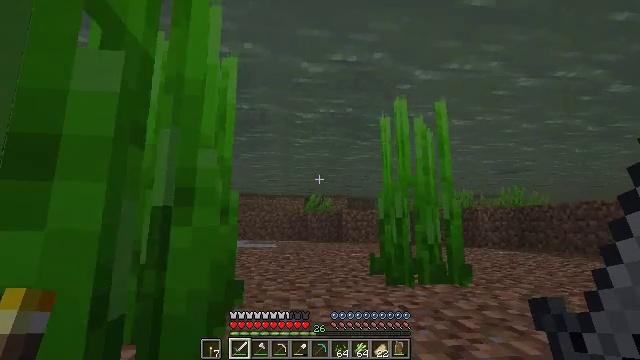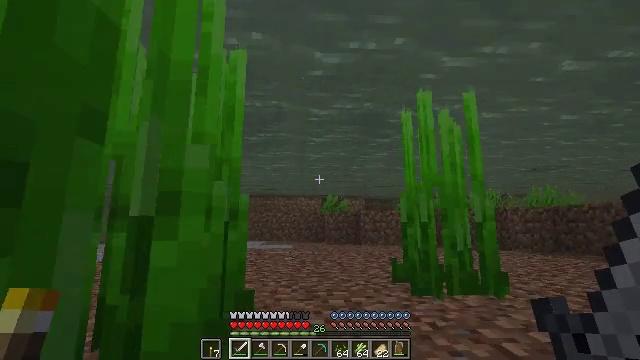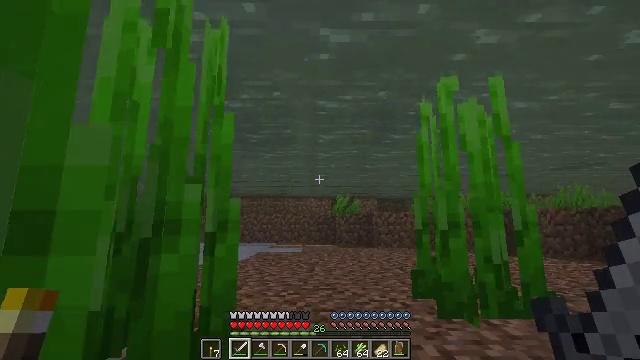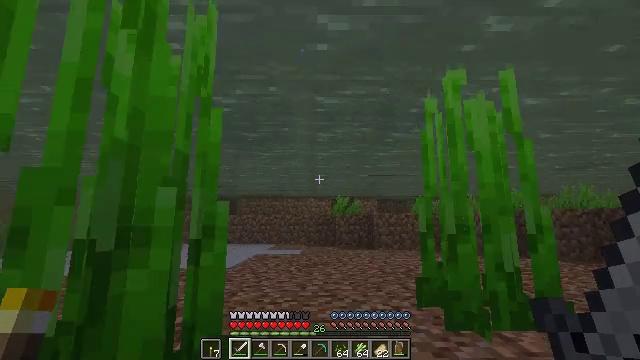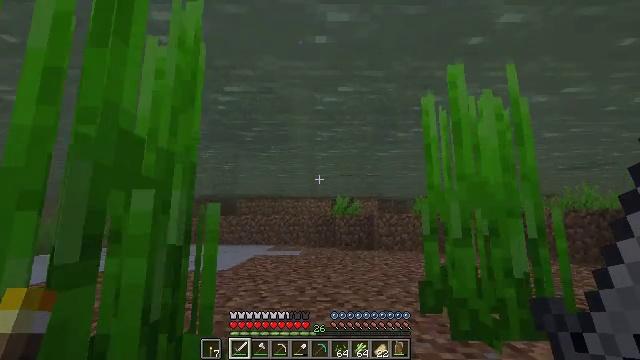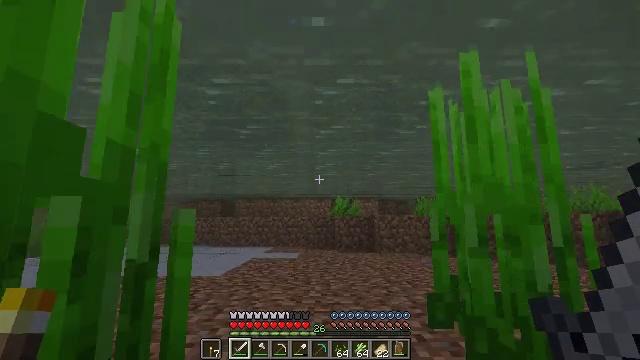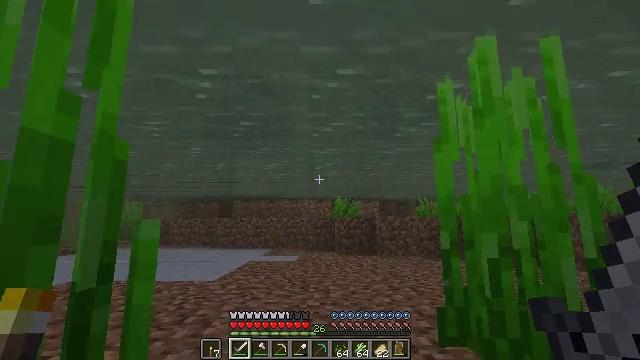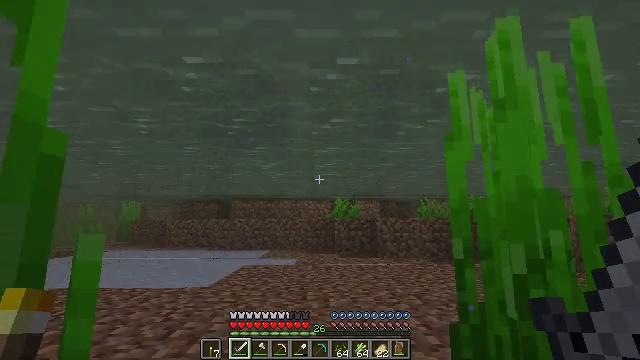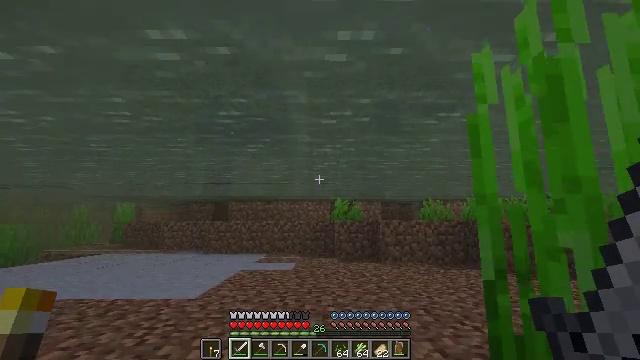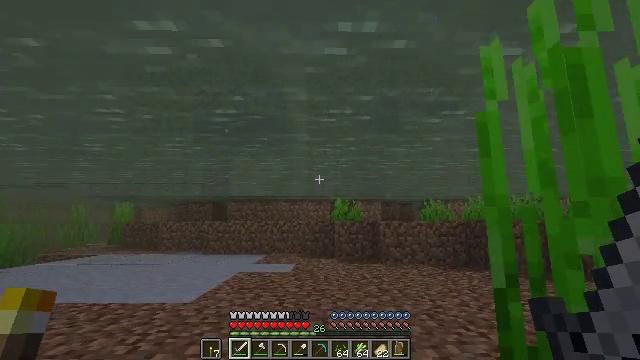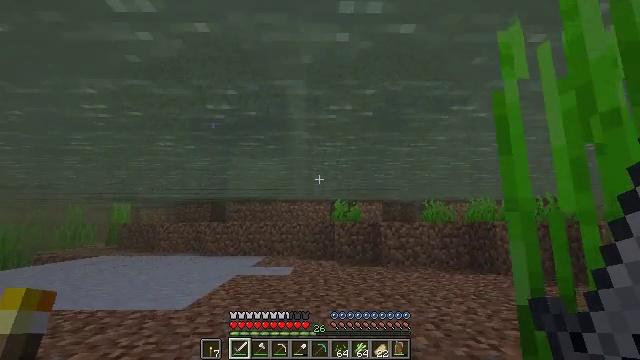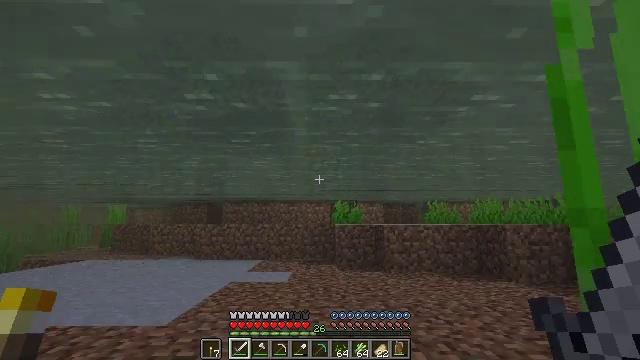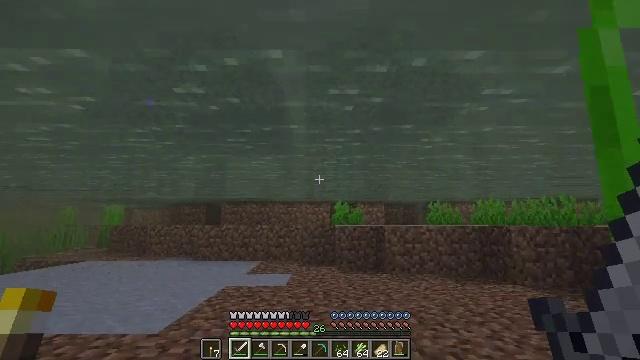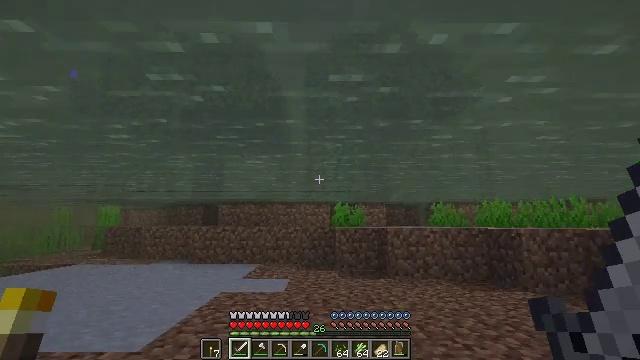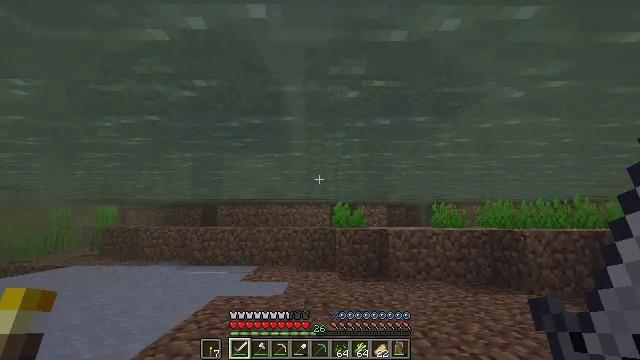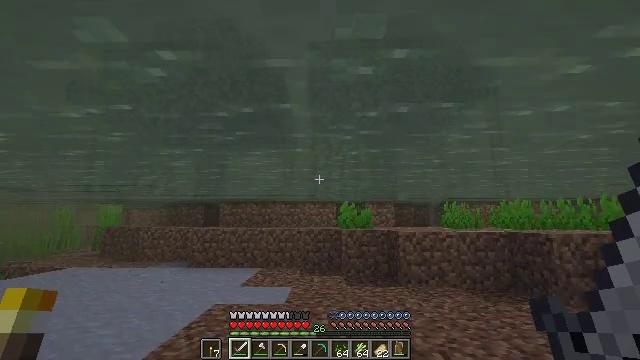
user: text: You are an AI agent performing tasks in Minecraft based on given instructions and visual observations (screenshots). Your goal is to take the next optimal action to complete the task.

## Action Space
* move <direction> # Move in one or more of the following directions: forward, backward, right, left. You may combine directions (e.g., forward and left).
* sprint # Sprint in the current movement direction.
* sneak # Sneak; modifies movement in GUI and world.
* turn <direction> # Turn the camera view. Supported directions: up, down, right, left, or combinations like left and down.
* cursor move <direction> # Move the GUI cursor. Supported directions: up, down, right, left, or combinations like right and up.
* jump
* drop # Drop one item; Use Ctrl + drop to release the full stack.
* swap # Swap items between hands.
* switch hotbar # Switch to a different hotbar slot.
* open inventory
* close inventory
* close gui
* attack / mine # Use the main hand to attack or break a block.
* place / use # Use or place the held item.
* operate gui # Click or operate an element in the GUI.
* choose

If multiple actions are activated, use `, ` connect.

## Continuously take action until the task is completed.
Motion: motion action
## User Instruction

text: Gather sugar cane for crafting.
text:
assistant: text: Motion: move forward, sprint, turn left
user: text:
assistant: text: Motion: move forward, sprint, turn left
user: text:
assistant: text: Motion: move forward, sprint
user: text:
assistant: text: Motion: move forward, sprint
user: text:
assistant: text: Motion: move forward, sprint
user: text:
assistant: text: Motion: move forward, sprint
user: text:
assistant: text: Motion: move forward, sprint
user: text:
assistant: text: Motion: move forward, sprint
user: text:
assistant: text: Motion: move forward, sprint
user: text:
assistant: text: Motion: move forward, sprint
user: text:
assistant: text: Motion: move forward, sprint
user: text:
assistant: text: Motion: move forward, sprint
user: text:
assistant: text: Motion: move forward, sprint
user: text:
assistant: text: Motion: move forward, sprint
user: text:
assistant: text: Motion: move forward, sprint, turn left
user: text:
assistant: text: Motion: move forward, sprint, turn left
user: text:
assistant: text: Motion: move forward, sprint
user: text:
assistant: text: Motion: move forward, sprint
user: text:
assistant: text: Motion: move forward, sprint
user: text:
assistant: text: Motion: move forward, sprint
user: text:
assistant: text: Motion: move forward, sprint
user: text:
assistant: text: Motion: move forward, sprint, turn left
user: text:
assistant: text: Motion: move forward, sprint, turn left
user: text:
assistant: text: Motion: move forward, sprint, turn left
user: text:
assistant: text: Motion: move forward, sprint
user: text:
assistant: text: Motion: move forward, sprint
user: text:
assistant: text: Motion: move forward, sprint
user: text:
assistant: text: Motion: move forward, sprint
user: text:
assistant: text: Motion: move forward, sprint
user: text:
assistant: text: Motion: move forward, sprint